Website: home-depot
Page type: delivery-shipping
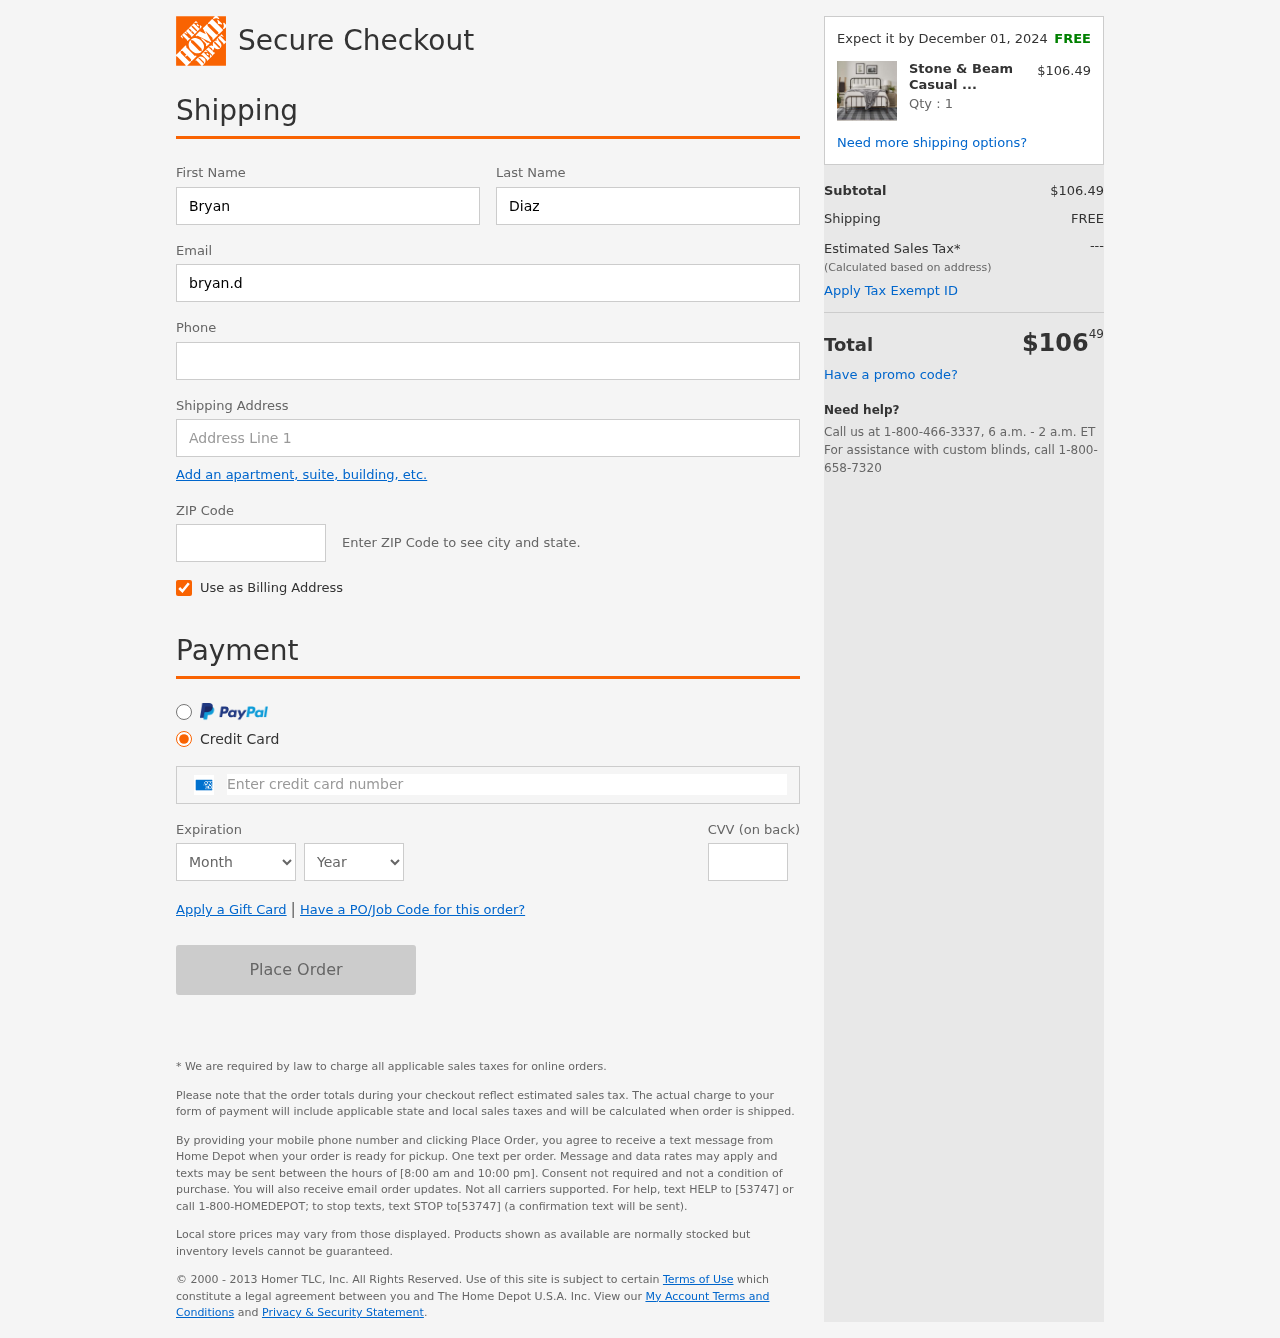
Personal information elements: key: PII_CARD_CVV
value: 5387
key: PII_CARD_EXPIRY_MONTH
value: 06
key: PII_CARD_EXPIRY_YEAR
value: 30
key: PII_CARD_NUMBER
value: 3737 5029 2578 068
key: PII_EMAIL
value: bryan.diaz@hotmail.com
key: PII_FIRSTNAME
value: Bryan
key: PII_LASTNAME
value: Diaz
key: PII_PHONE
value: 5893875647
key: PII_POSTCODE
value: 38965
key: PII_STREET
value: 51115 Beverly Summit Suite 195
Product elements: key: PRODUCT1_NAME
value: Stone & Beam Casual Plaid Rug
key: PRODUCT1_PRICE
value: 106.49
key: PRODUCT1_QUANTITY
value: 1
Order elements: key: ORDER_DELIVERY_DATE
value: Expect it by December 01, 2024
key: ORDER_SUBTOTAL
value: $106.49
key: ORDER_SHIPPING_COST
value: FREE
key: ORDER_TOTAL
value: $10649